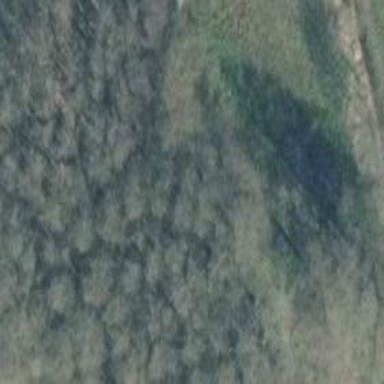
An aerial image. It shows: Forest area.